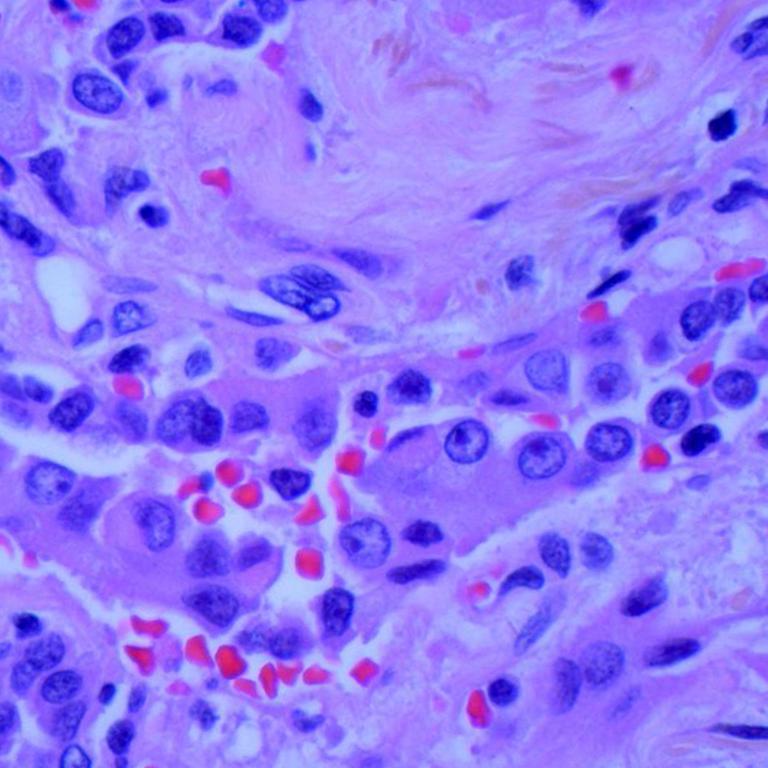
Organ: lung
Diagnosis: adenocarcinomas